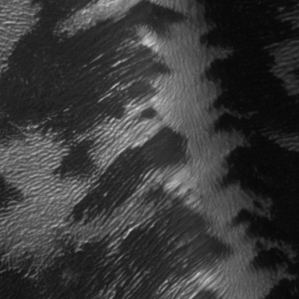
Label: frost